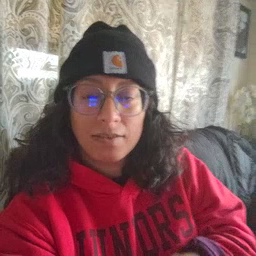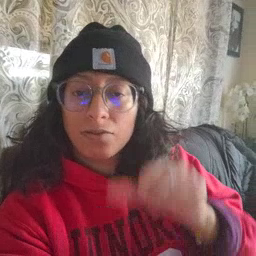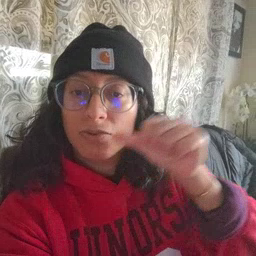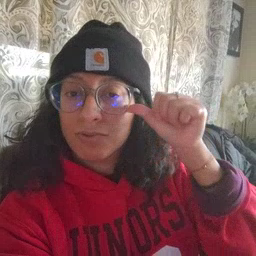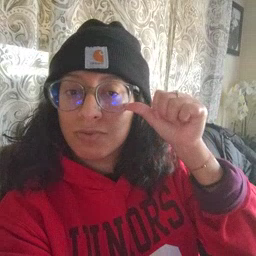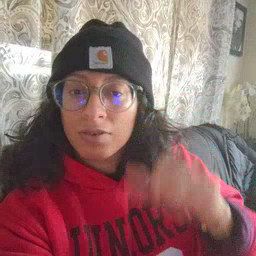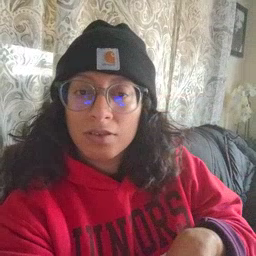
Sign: yesterday